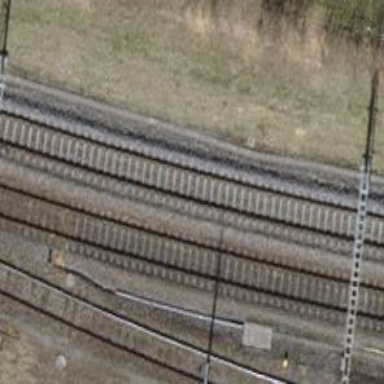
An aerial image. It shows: Railway track with contact line for electrification.